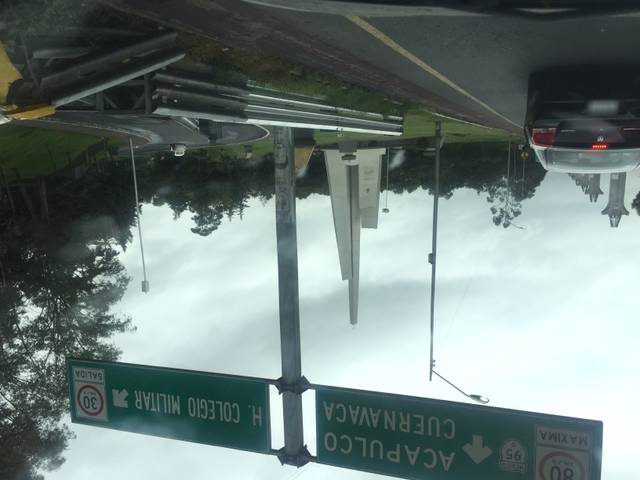
Region: Mexico
Coordinates: 19.257, -99.16